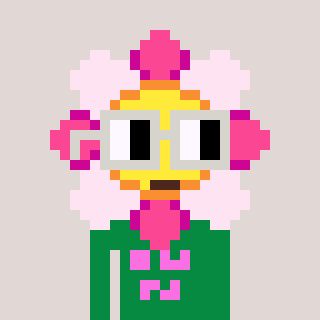
a pixel art character with square light gray glasses, a flower-shaped head and a green-colored body on a warm background